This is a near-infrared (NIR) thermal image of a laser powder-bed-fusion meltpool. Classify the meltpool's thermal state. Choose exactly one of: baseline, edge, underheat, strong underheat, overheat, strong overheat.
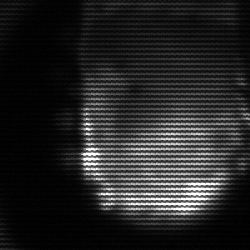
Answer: baseline